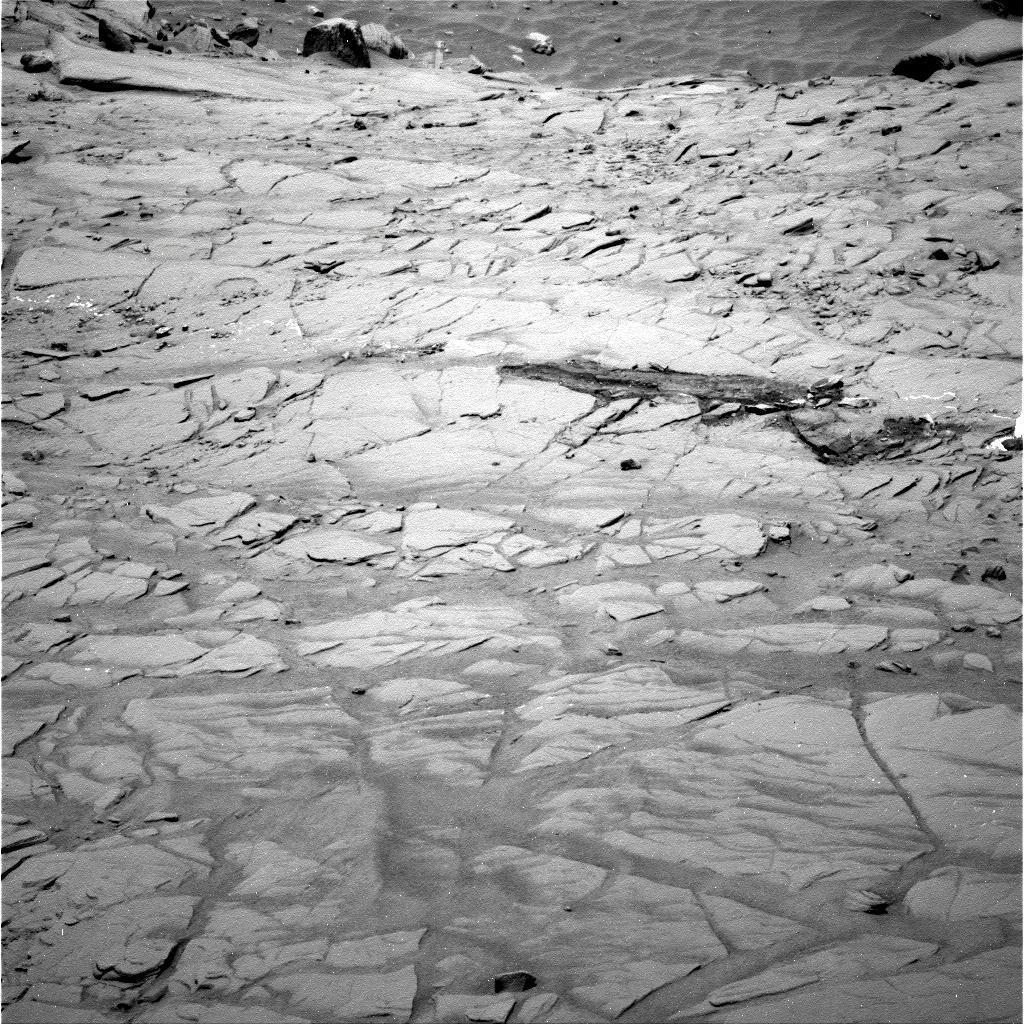
Terrain classes present: Bedrock, Gravel / Sand / Soil, Rock, Shadow